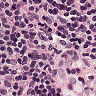
Metastatic tissue present: no